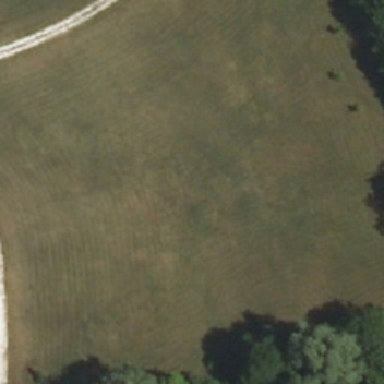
There are some green trees and roads around the green trees .